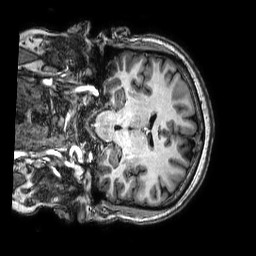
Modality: T1w
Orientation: coronal
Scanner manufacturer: philips
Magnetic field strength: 3 T
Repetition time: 0.008 s
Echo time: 0.003557 s